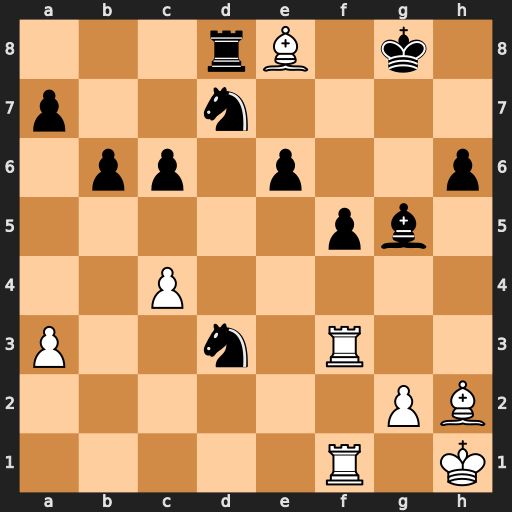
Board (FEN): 3rB1k1/p2n4/1pp1p2p/5pb1/2P5/P2n1R2/6PB/5R1K
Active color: w
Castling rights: -
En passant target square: -
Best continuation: Rxd3 Rxe8 Rxd7